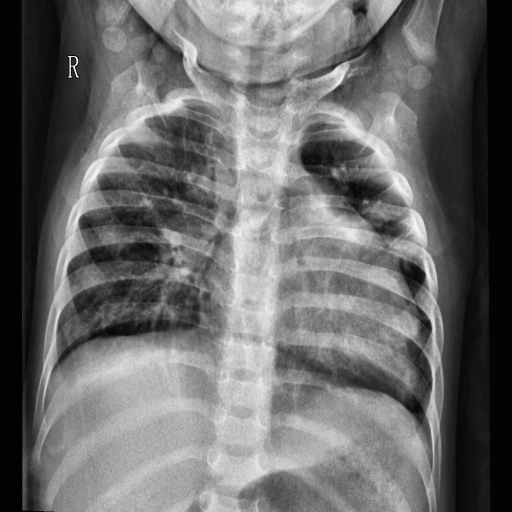
Finding: PNEUMONIA